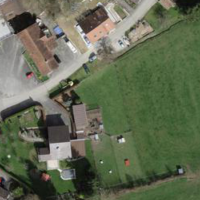
EUNIS habitat code: 54
Species observed at this site:
Cardamine heptaphylla